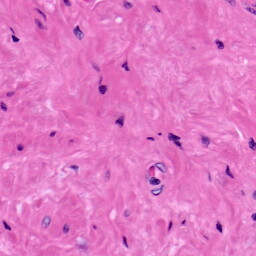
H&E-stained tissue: Prostate